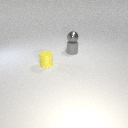
small yellow rubber cylinder in front of small gray rubber cylinder